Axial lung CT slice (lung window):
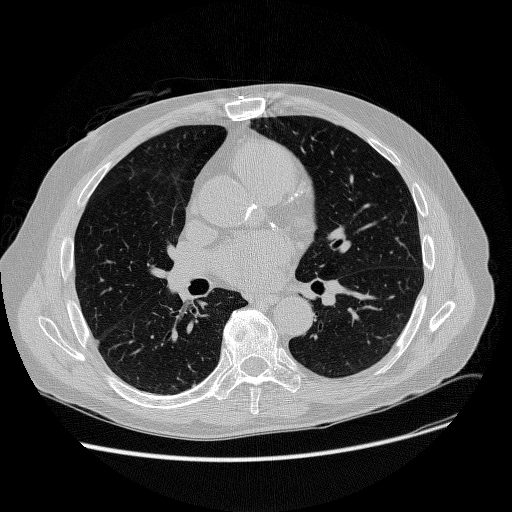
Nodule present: no